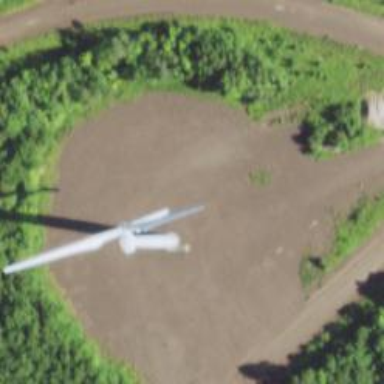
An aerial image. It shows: Wind generator powered by horizontal axis wind turbine.